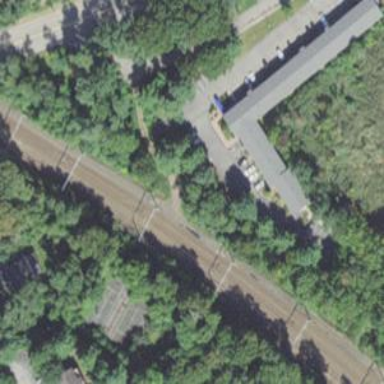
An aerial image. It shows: Railway track with contact lines for electrification.